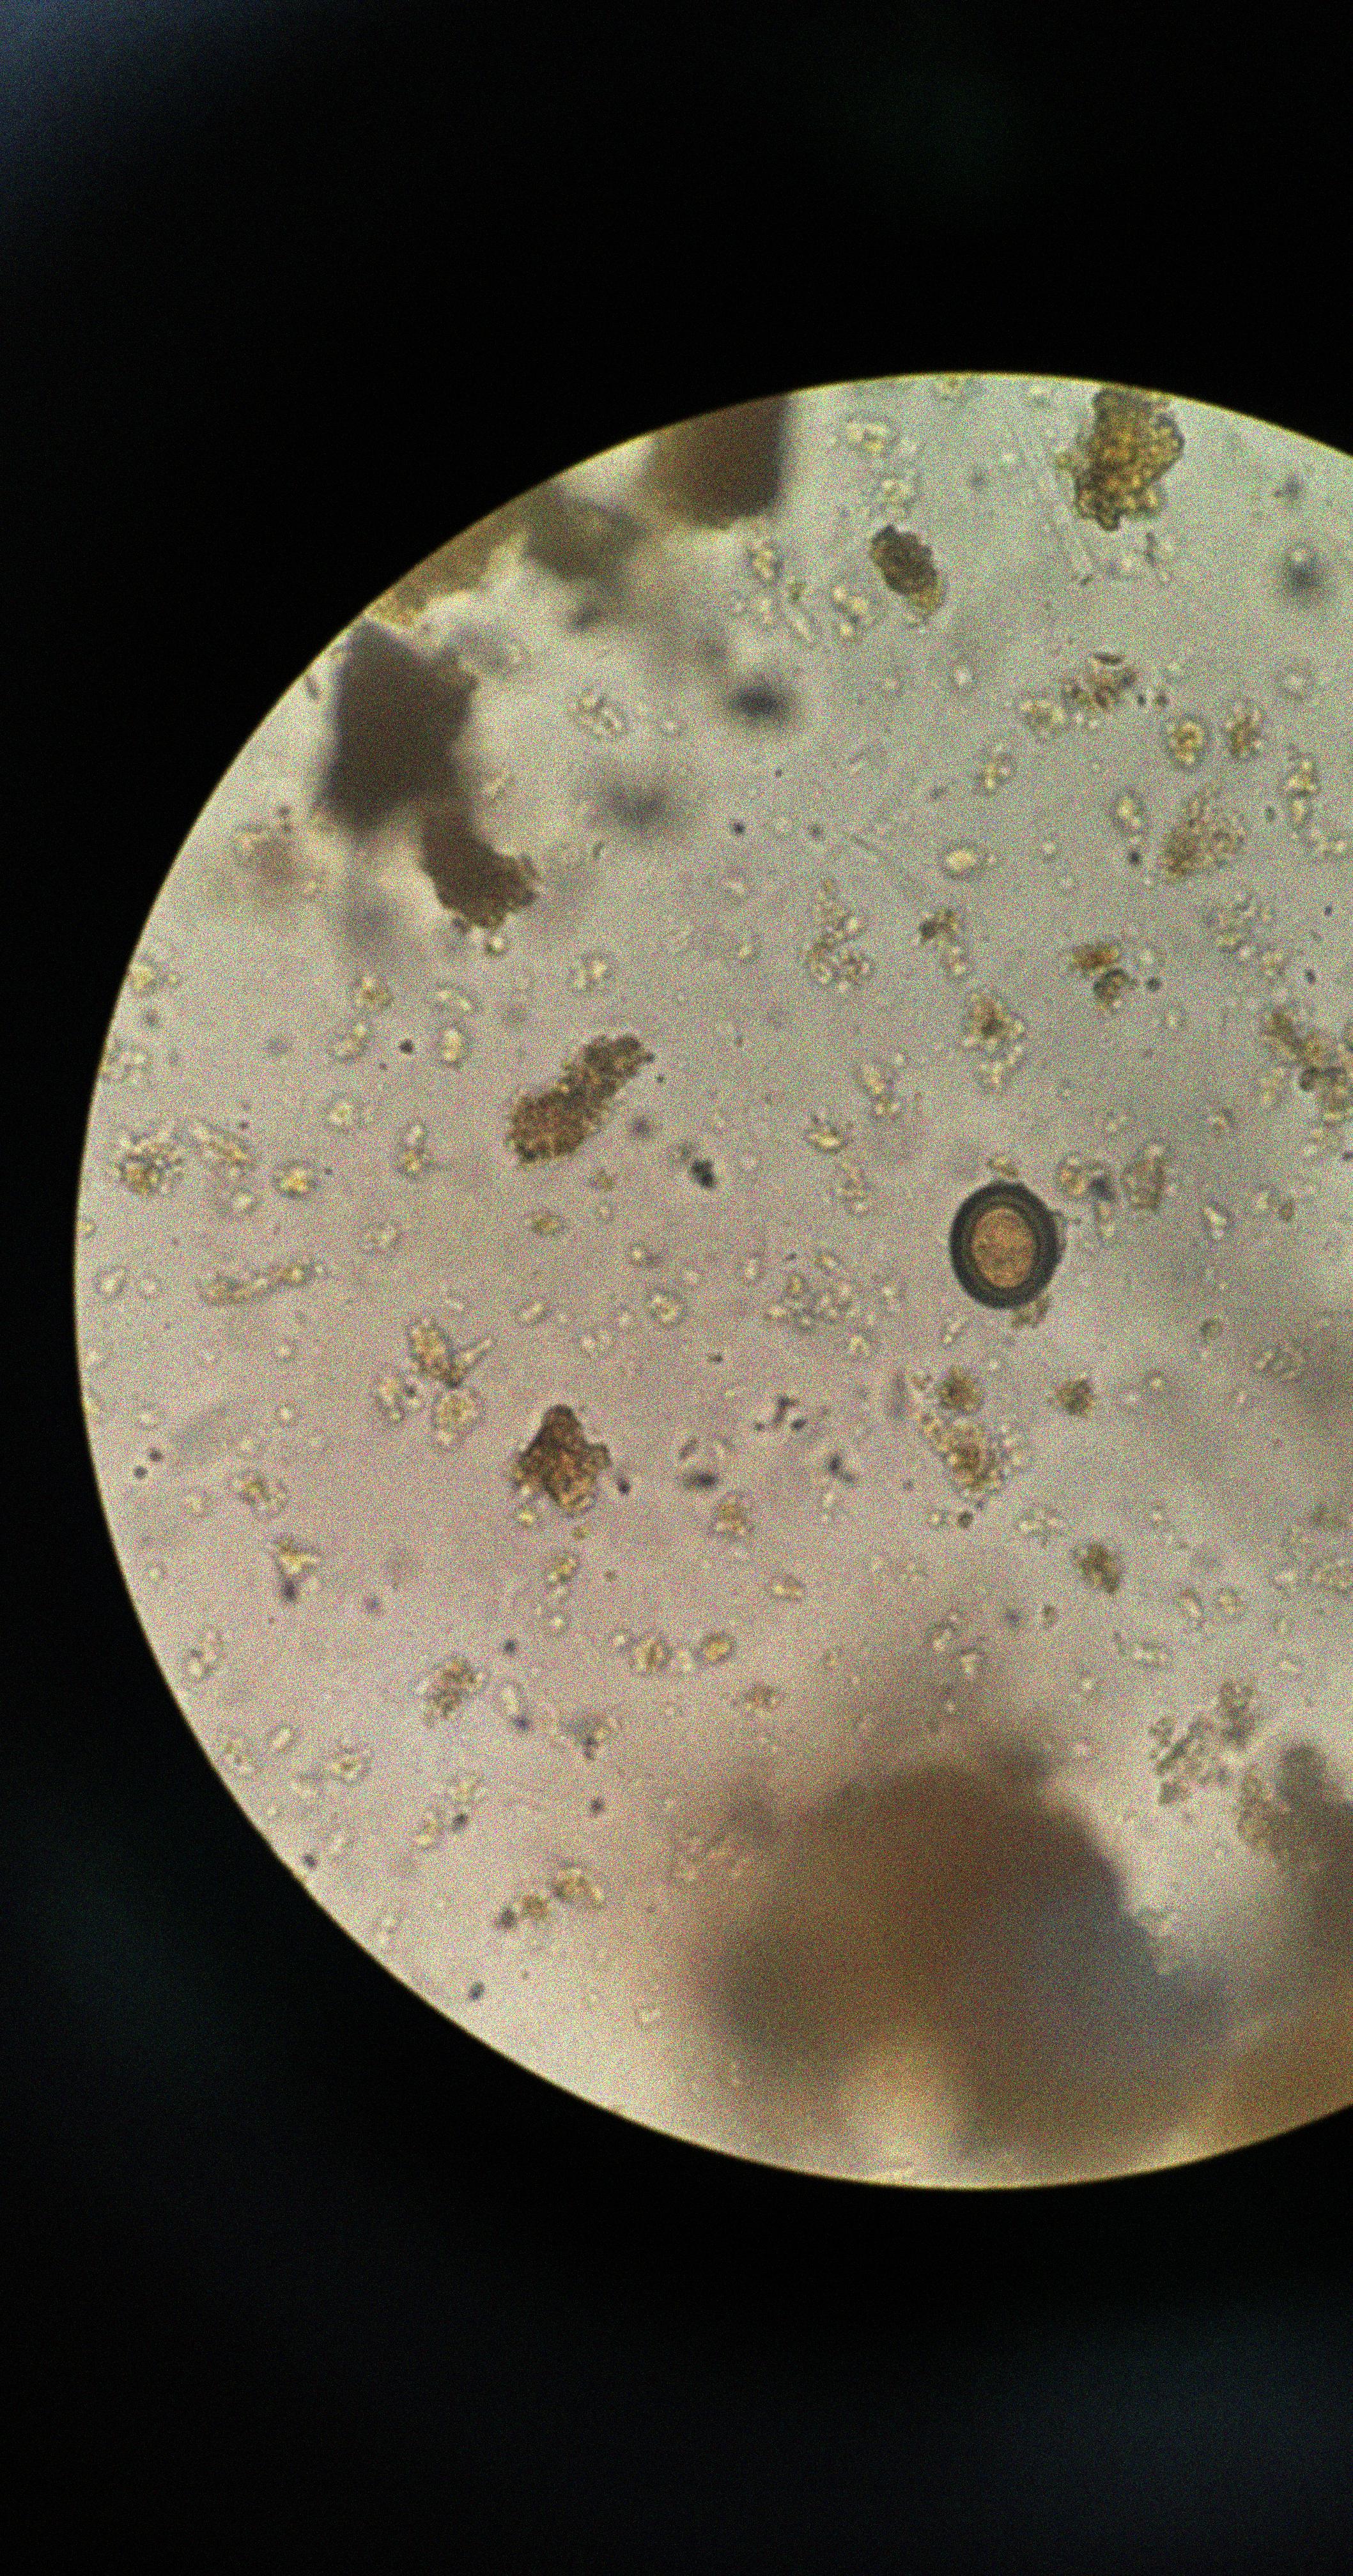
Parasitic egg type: Taenia spp. egg